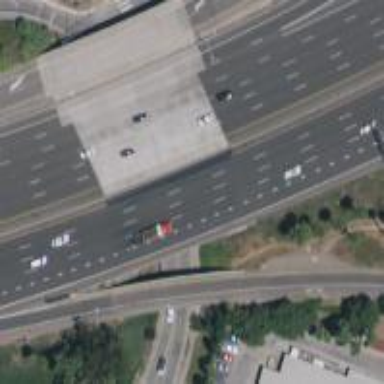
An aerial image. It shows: Motorway junction.